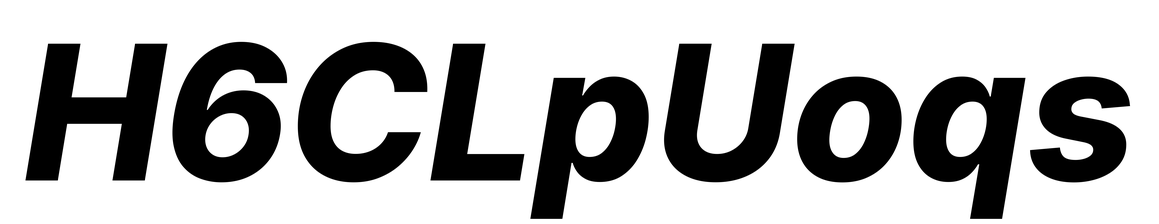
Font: Inter-Italic_ExtraBold_Italic